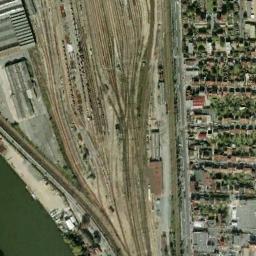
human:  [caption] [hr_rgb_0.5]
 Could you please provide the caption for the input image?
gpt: The railway station is between some buildings and river .

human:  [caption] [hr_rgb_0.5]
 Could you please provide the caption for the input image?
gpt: Many buildings of different shapes are beside the railway station .

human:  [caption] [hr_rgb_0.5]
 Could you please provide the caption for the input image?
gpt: The railway station with lots of railways is next to a residential area .

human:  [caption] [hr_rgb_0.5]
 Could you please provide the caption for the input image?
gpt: A well-equipped railway station in a crowded city .

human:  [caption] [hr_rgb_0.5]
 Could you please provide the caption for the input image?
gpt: There are many green trees and buildings beside the railway station .